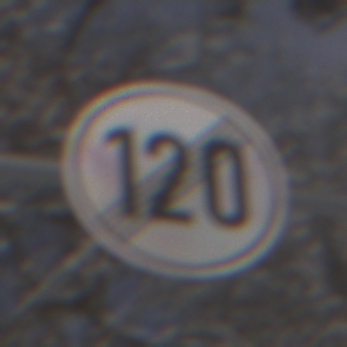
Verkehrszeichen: EndeGeschwindigkeit120
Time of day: MorningAfternoon
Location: Outdoor (Nature)
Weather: PartlyCloudy
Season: Winter
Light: Natural